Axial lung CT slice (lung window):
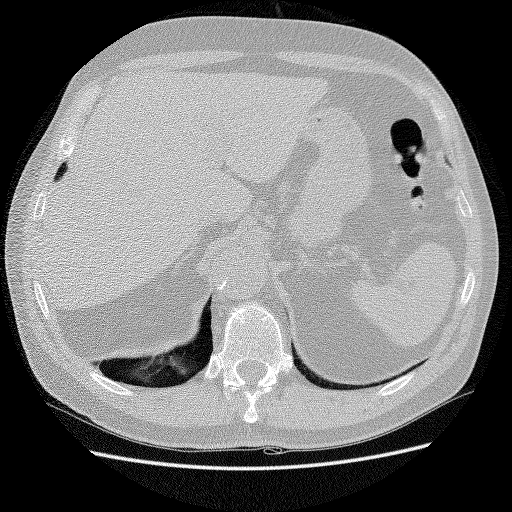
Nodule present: no